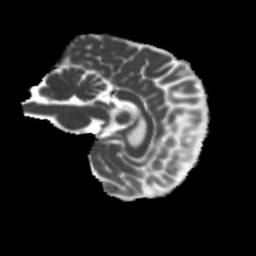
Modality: MD
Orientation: sagittal
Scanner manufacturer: siemens
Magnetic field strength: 3 T
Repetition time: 4 s
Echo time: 0.0594 s